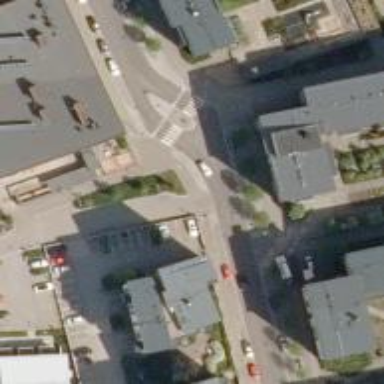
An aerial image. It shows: Asphalt cycleway with zebra crossing.